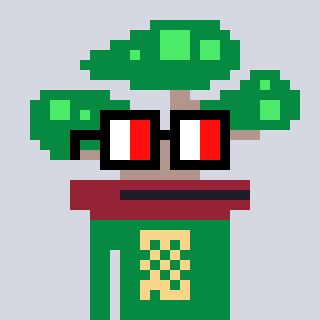
a pixel art character with square glasses with black frames and red eyes, a bonsai-shaped head and a green-colored body on a cool background